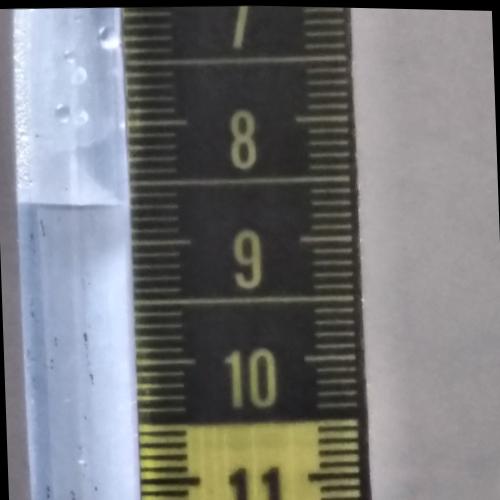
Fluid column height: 8.7 cm